Question: I'm trying to implement a custom scroll pane component using an AngularJS directive. in the following <URL> I have an example of the basic prototype.
here is a schema of my idea:

Here is the directive code:
'''
myApp.directive('lpScrollPane', function factory() {
return {
restrict: 'A',
replace: true,
transclude: true,
template: '<div class="scrollPaneWrapper"><div class="scrollPane" ng-transclude></div><div class="thumbTrack" ></div></div>',
compile: function (tElement, tAttrs) {
var minHeight = 30;
return function (scope, iElement, iAttrs) {
var thumbTrack = angular.element(iElement.children()[1]);
scope.onScrollHeight = function () {
console.log(iElement.children()[0].scrollHeight);
var H1 = iElement[0].offsetHeight;
var H2 = iElement.children()[0].scrollHeight;
if (H2 > H1) {
var trackHeight = Math.round(minHeight + (H1 - minHeight) * (1 - Math.pow((H2 - H1) / H2, 0.8)));
thumbTrack.css({
display: "block",
height: trackHeight + "px"
});
console.log(H2, H1, trackHeight);
} else {
thumbTrack.css({
display: "none"
});
}
};
scope.$watch(function () {
scope.onScrollHeight();
//setTimeout(scope.onScrollHeight, 100)
});
}
}
};
});
'''
Basically there are 2 dives 1 with overflow hidden and one with overflow scroll and another div to mimic the thumb tracker.
My Goal is to monitor the scrollHeight property and then change the tracker height accordingly. the issue is the $watch gets fired before the DOM is rendered so there is a delay in showing and calculating the tracker. For now I used setTimeout on the watch function and it works fine (un-comment line 35 and comment 34 to see it in action).
What would be the right way to do it?
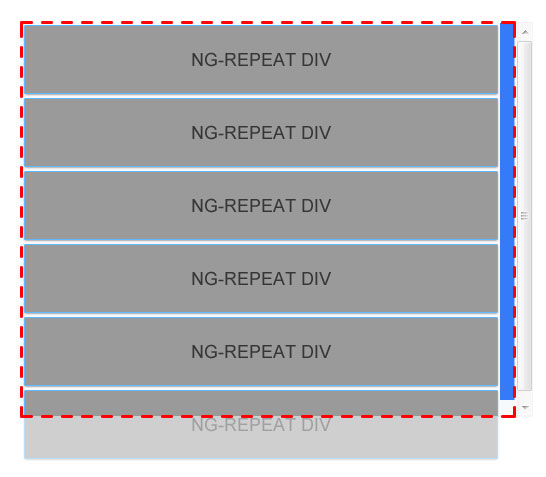
Answer: See <URL>
Unfortunately, there is no way to determine when rendering is complete (e.g., there is no event). Using $timeout seems to be the best workaround available.
In the link above, @Nik mentioned in a comment that he was checking '$('tr').length > 3', for his particular scenario, to determine when rendering was complete. Maybe there is something you could periodically examine in the DOM to determine that rendering is complete.